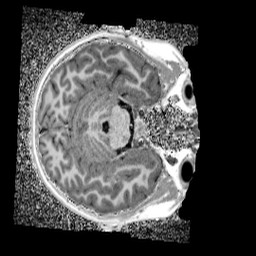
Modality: UNIT1_denoised
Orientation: axial
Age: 13
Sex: female
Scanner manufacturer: siemens
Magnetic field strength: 3 T
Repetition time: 4 s
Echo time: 0.00299 s